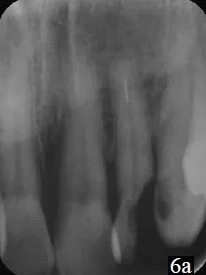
Radiograph showing the separated file.
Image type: radiology (x_ray)